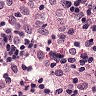
Metastatic tissue present: no